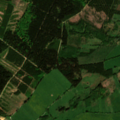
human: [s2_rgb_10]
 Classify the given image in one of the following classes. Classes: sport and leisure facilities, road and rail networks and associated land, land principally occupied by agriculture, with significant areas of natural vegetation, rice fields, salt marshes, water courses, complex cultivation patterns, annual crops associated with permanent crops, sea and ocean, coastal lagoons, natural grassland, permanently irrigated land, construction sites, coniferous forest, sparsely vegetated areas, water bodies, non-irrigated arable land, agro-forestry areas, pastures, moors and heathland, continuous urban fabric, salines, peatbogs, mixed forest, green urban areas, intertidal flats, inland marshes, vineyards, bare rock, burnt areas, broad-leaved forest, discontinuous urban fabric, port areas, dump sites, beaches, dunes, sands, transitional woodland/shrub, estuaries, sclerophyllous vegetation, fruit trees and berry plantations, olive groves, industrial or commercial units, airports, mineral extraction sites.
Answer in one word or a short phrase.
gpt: pastures, land principally occupied by agriculture, with significant areas of natural vegetation, coniferous forest, mixed forest